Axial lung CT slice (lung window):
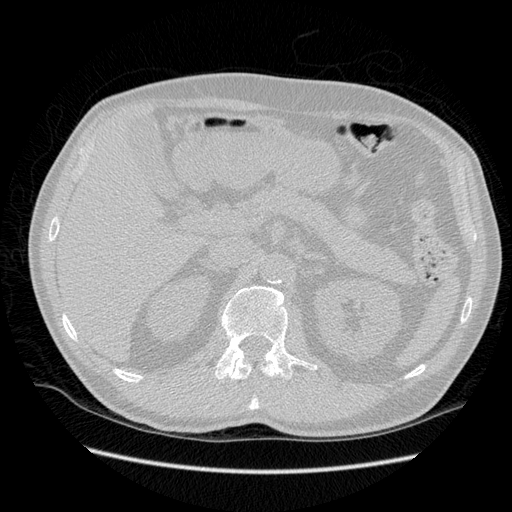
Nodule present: no